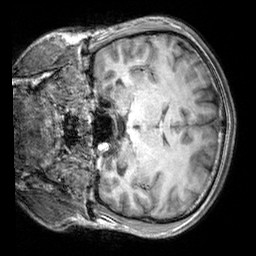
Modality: T1w
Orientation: coronal
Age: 25
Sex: male
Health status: healthy
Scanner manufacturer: siemens
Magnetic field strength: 3 T
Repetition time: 2.3 s
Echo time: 0.00303 s